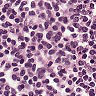
Metastatic tissue present: no